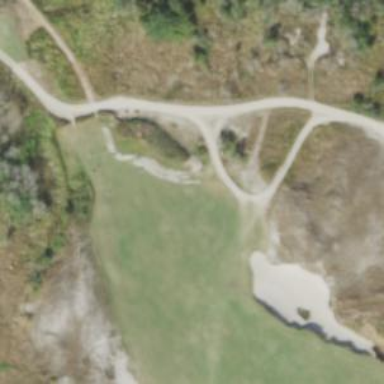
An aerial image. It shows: Path used for both walking and golf.